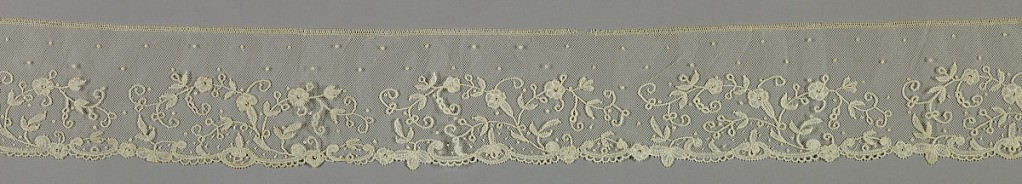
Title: Border
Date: mid-19th century
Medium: linen Technique: bobbin lace appliqué on machine net
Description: Floral sprays above border of scrolls separated by individual flowers and leaves.